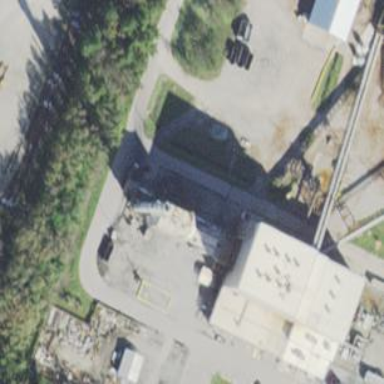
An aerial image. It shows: Steam turbine generator.